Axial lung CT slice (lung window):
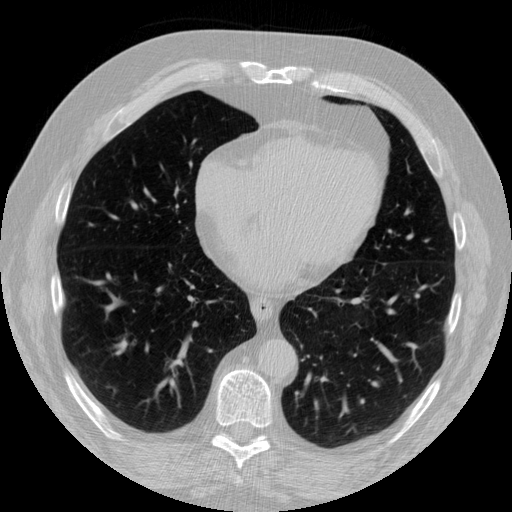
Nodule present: no